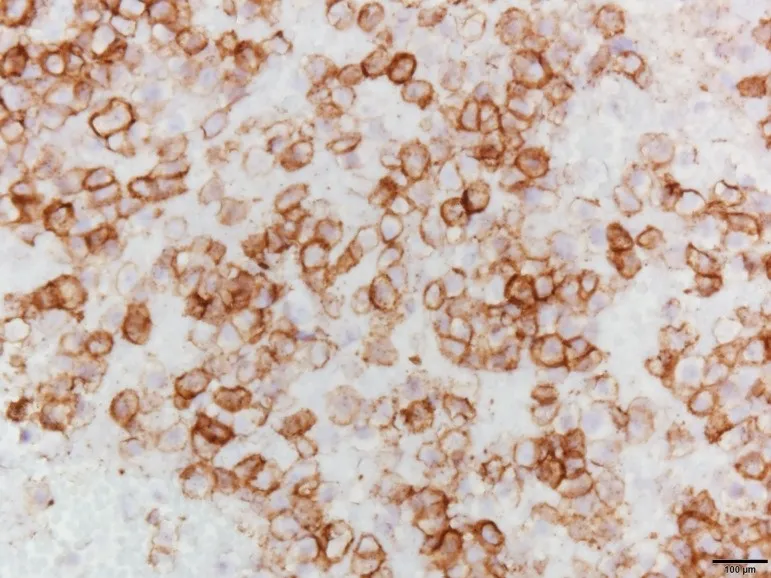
The CD138 immunostain highlights numerous clonal atypical plasma cells.
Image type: pathology (immunostaining)